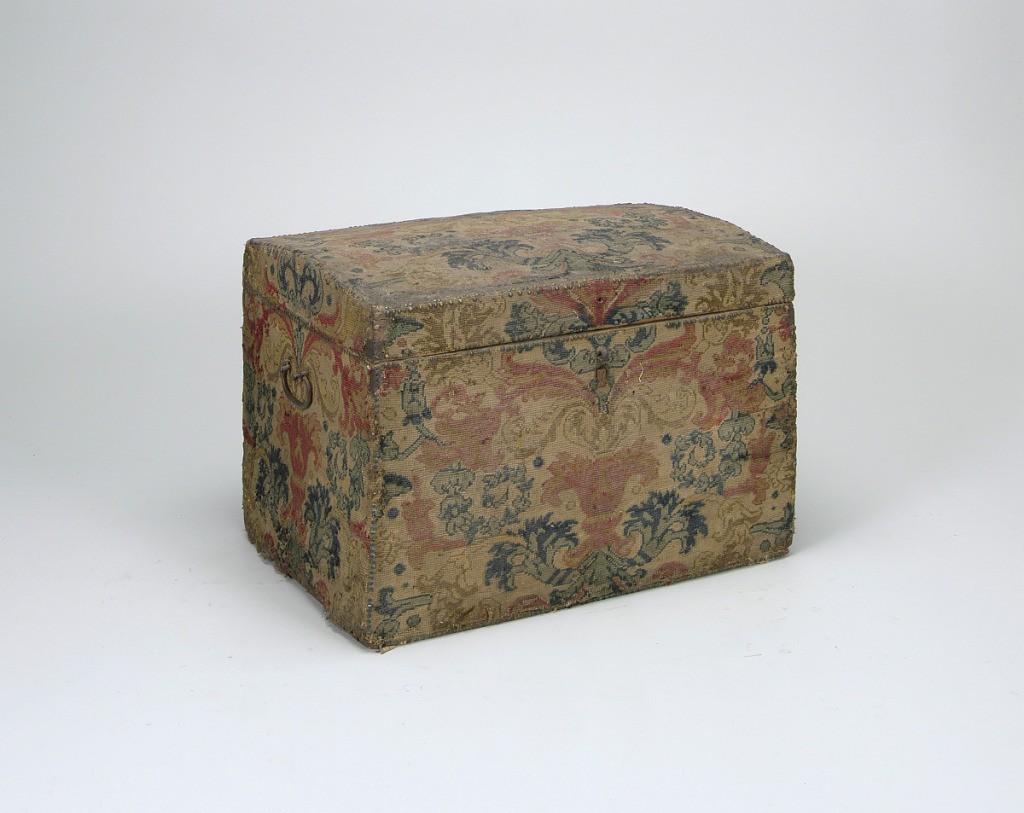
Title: Trunk
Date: mid- 18th century
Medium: Wood, wool, metal
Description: Trunk with domed lid, fitted with iron-corner plates and handles, edges studded with brass nails. Covered with wool needlepoint in bold scroll and floral design worked in tent stitch, in shades of red, yellow and blue. Lid battered and worn.